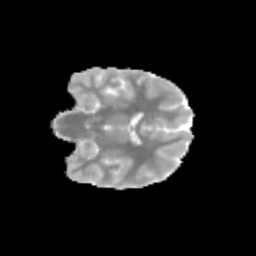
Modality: MD
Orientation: coronal
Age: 12
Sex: female
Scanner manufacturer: siemens
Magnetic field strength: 3 T
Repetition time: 3.8 s
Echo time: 0.07 s